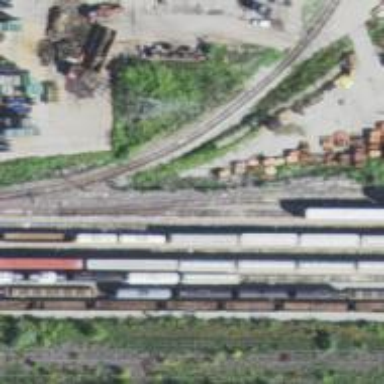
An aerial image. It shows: Rail spur service.